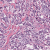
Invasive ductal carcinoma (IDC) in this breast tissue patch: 1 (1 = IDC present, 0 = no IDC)